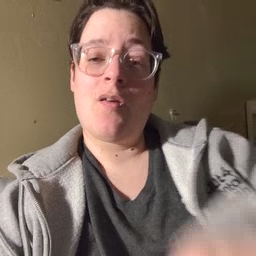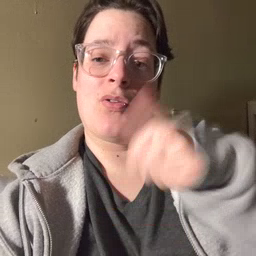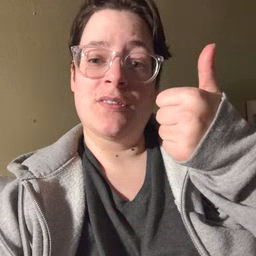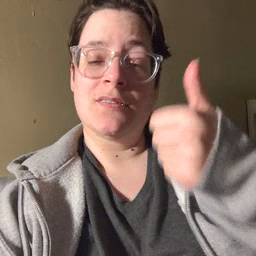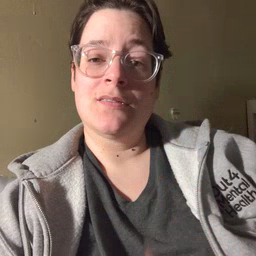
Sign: another